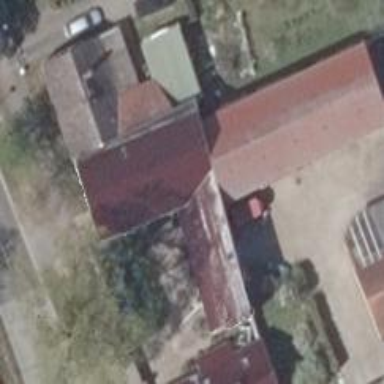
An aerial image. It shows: Gabled roofed house.